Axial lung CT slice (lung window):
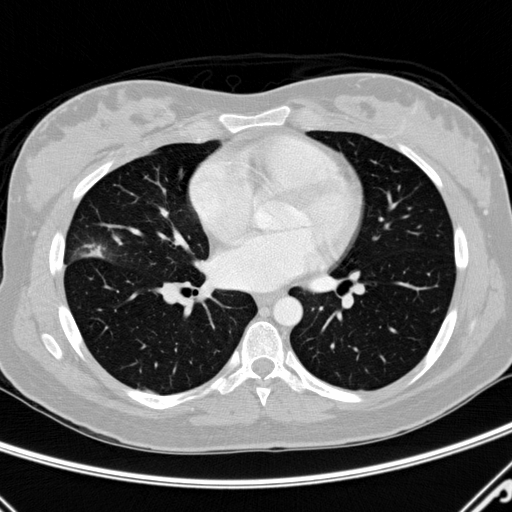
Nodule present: yes
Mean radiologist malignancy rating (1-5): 4